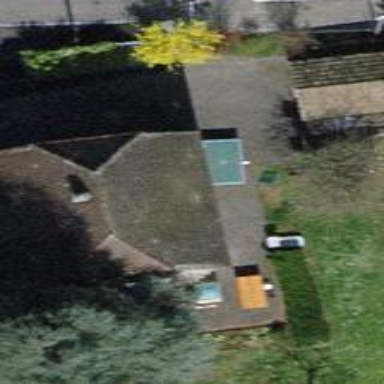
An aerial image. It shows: Detached building with hipped roof.